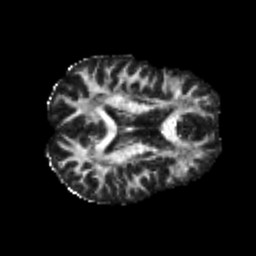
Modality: FA
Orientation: axial
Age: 27
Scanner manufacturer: philips
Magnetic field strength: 3 T
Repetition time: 8.607 s
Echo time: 0.1268 s